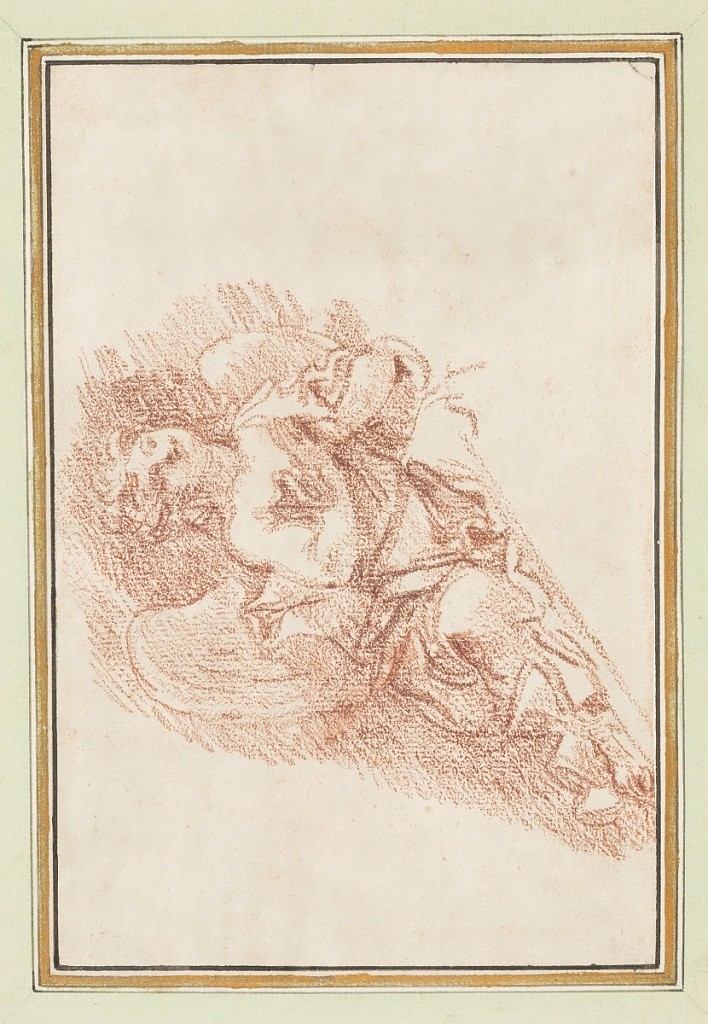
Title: Winged figure praying
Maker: Jean-Robert Ango, French, active in Rome 1759 –1770, d. 1773
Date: ca. 1759–70
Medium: Red chalk on paper
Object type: Drawing
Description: A winged figure holds it hands together in a gesture of prayer.